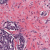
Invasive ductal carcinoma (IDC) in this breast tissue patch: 1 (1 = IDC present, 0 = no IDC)